Field crop: tomato
Growth stage: 2
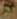
Species: solanum